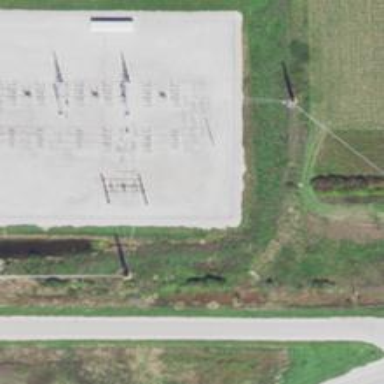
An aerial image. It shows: Switch used for power control.